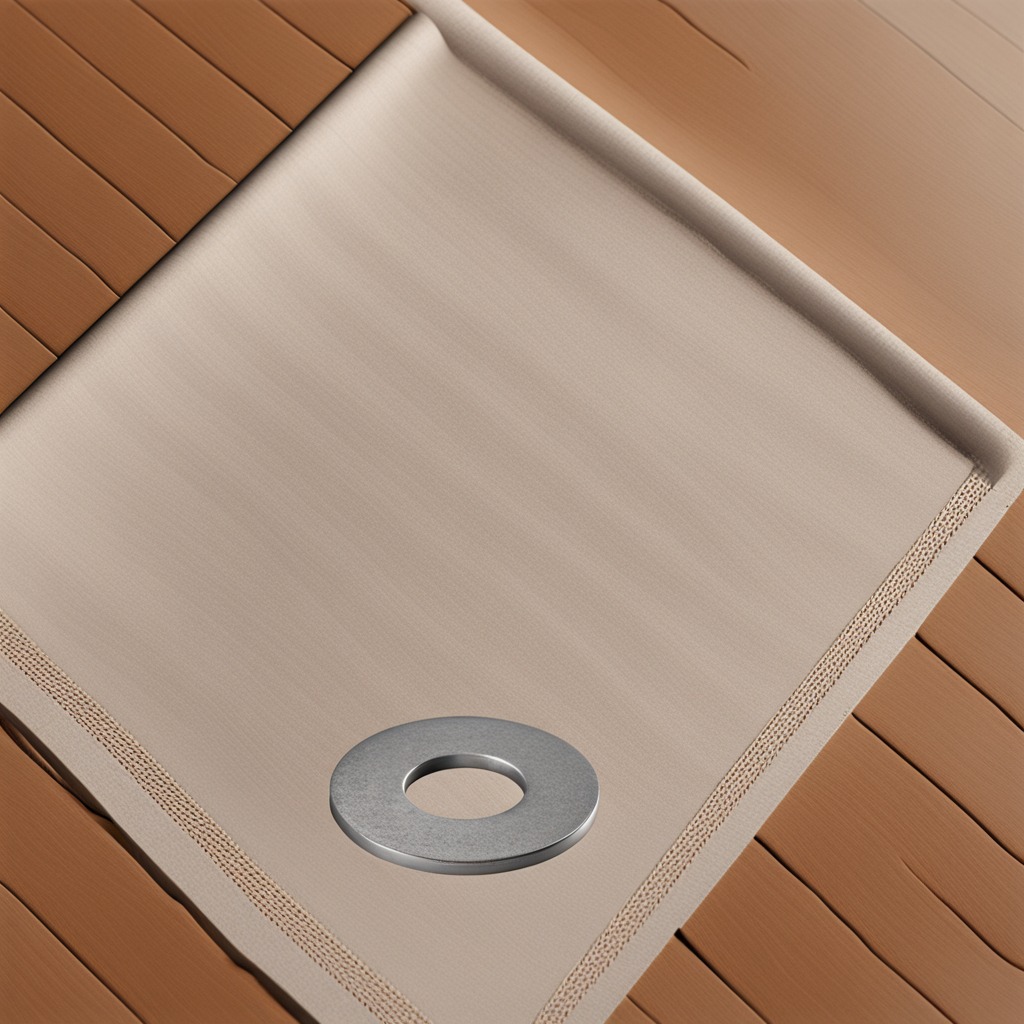
A flat metal washer lying on a wooden table in an outdoor workshop during daytime bright natural light soft shadows worn but beneath the cloth.